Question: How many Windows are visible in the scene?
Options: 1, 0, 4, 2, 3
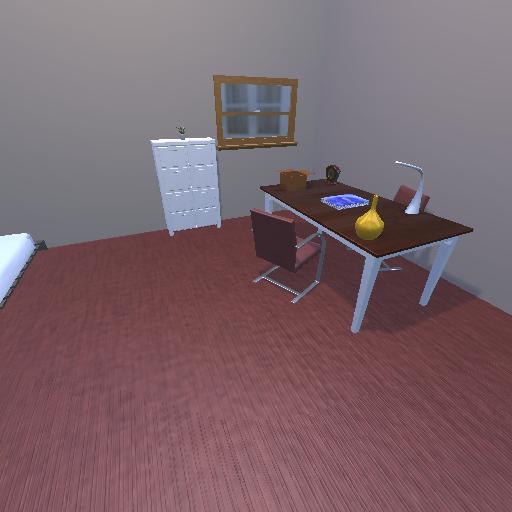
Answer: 1